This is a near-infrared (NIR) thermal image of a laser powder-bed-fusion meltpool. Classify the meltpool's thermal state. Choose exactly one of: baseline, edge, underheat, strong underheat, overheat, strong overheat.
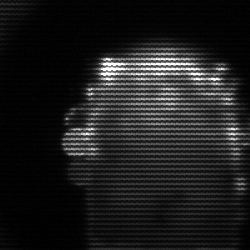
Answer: baseline